Field crop: maize
Growth stage: 2
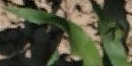
Species: maize